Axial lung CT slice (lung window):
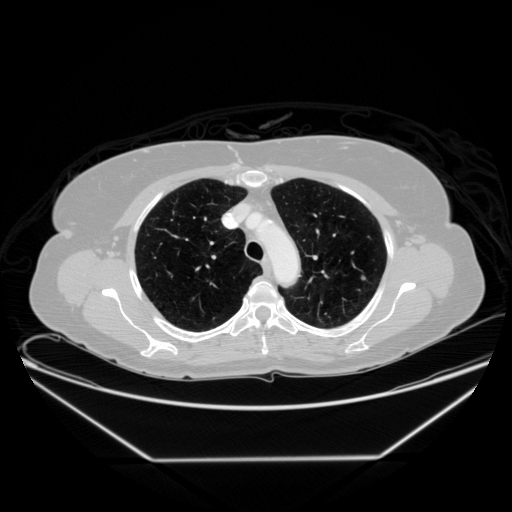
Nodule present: yes
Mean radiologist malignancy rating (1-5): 2.333